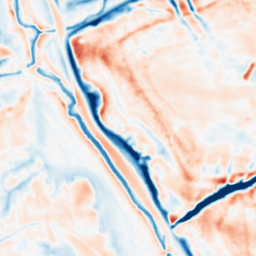
Category: multiscale
Decomposition family: dog_multiscale
Decomposition parameters: sigma_ratio: 1.6
n_scales: 4
base_sigma: 1
Upsampling method: bilinear
Upsampling parameters: scale: 4
Upsampling scale: 4